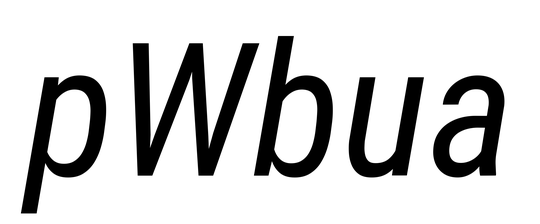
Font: Roboto-Italic_Condensed_Italic